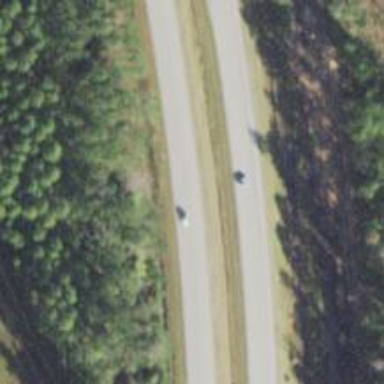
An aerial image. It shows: Asphalt trunk highway.